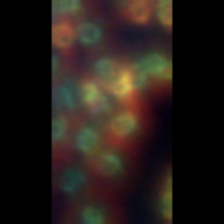
Taxon: Phaeocystis
Group: Other